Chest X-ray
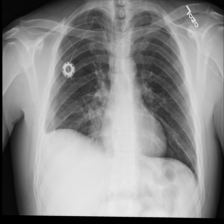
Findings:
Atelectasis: negative
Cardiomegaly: negative
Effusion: negative
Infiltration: negative
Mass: negative
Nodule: negative
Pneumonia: negative
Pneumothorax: negative
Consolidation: negative
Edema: negative
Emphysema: negative
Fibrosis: negative
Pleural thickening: negative
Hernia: negative